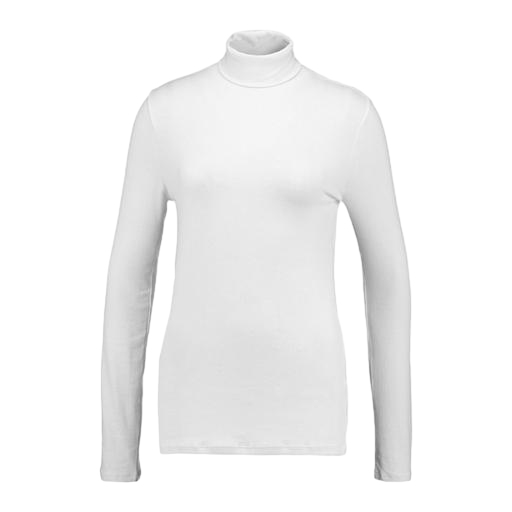
white polo-neck top, high-neck ribbed-jersey t-shirt, high-neck top, white background